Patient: sex M, age 22
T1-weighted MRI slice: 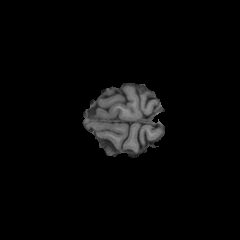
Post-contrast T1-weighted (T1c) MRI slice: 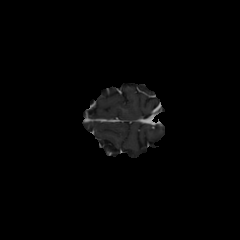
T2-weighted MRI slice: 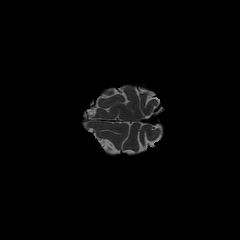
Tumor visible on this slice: no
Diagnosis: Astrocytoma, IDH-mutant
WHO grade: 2